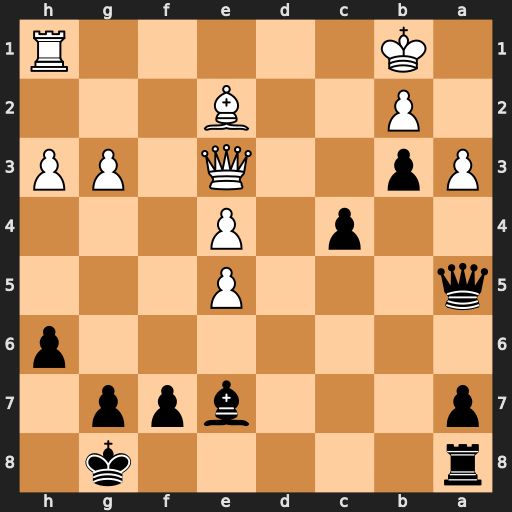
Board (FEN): r5k1/p3bpp1/7p/q3P3/2p1P3/Pp2Q1PP/1P2B3/1K5R
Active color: b
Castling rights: -
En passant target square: -
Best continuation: Bxa3 Bxc4 Bxb2 Kxb2 Qa2+